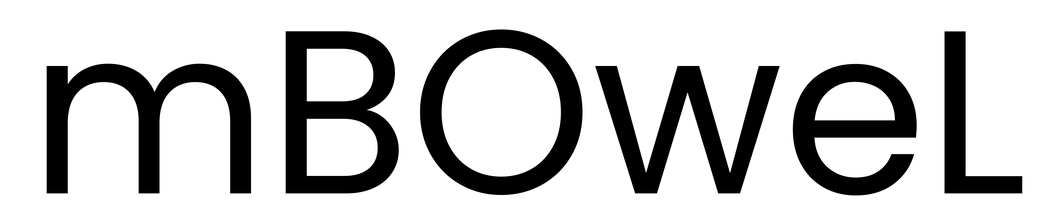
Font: Poppins-Regular